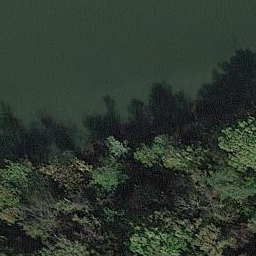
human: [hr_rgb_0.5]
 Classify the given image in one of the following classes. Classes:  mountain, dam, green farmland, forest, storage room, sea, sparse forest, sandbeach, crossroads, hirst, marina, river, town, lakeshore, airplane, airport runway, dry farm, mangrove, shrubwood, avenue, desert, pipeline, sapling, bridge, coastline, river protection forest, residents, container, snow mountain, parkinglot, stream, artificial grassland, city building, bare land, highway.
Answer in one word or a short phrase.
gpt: river protection forest